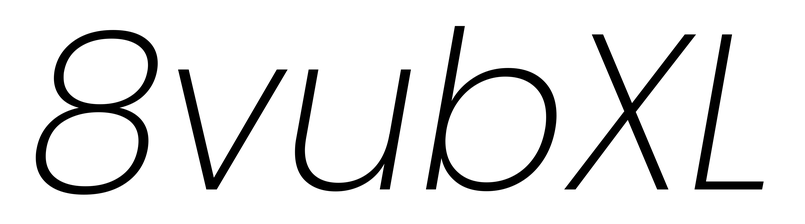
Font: Poppins-ExtraLightItalic